Interaction volume radius: 10 \u00c5
Interaction volume height: 20 \u00c5
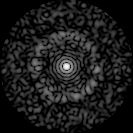
Disorder parameter: 0.8318